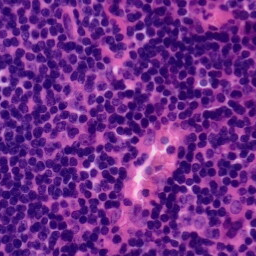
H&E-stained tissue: Tonsil